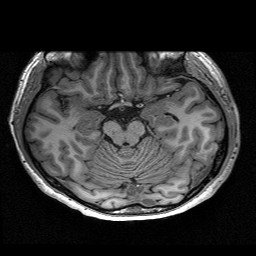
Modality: T1w
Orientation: coronal
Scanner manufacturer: siemens
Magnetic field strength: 3 T
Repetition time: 2.53 s
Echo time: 0.00267 s